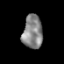
Tissue: prostate
Cell type: B cells
Senescence score: 0.2499
Nuclear area (px): 648
Mean DAPI intensity: 134.924